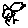
Label: bird